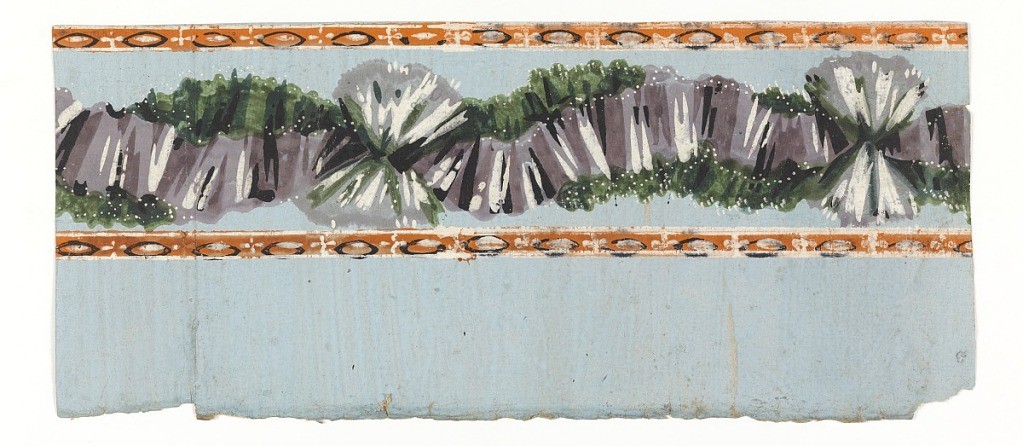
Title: Border
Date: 1810–15
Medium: Block-printed on handmade paper
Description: Between two narrow bands simulating molding is a ribbon entwined with green banding which flows in serpentine horizontal lines. At regular intervals the streamer is tied with shirred ruching.